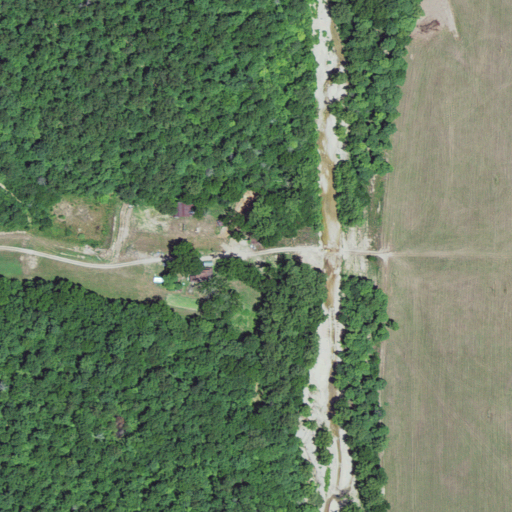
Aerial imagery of valley in Missouri named Still Spring Hollow containing deciduous forest, pasture, open development, and barren land